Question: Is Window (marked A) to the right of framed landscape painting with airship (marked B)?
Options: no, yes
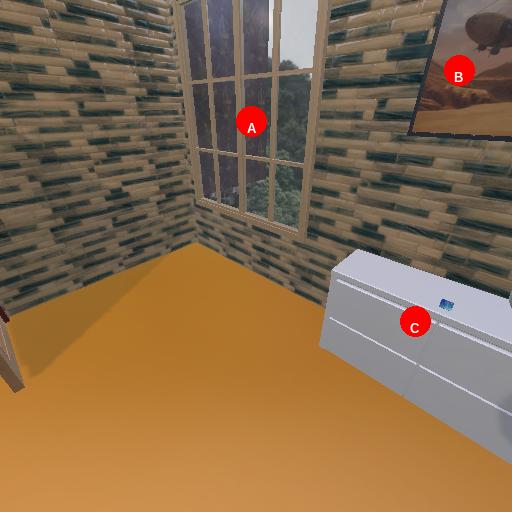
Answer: no